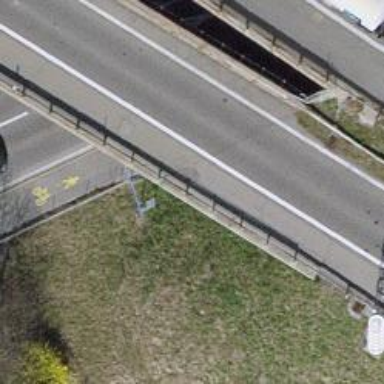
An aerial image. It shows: Bridge over motorway_link.